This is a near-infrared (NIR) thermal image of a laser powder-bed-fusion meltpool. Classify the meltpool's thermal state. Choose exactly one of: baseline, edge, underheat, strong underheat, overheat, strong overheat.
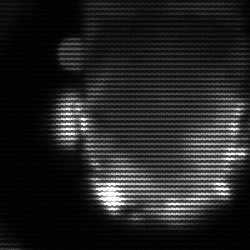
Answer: baseline